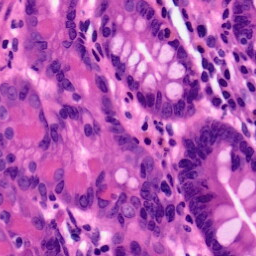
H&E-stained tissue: Pancreatic